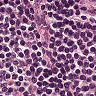
Metastatic tissue present: no